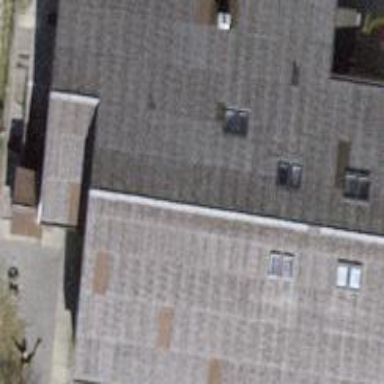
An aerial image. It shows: Kindergarten building.